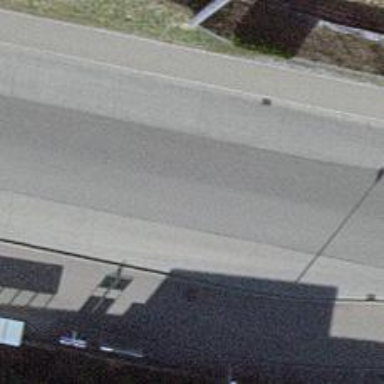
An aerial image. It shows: Public transport stop position.